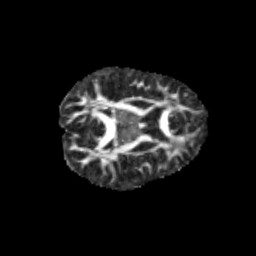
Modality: FA
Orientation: axial
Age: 11
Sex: female
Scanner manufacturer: siemens
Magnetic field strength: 3 T
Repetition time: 3.8 s
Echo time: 0.07 s